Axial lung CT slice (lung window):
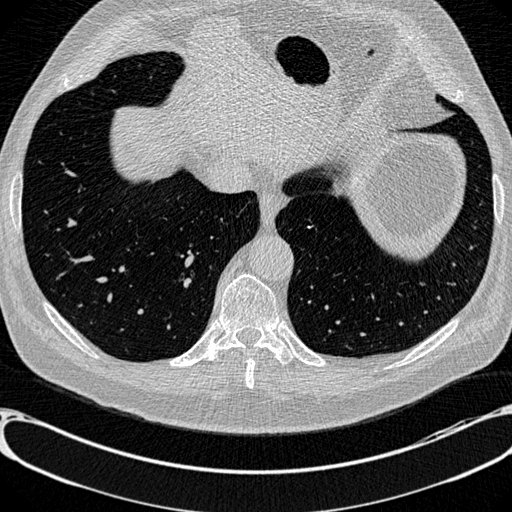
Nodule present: no